Question: Hi guys do you know how to make this text under the image. i've tried use absolute on the text and it's work but when i test the responsive text gonna be the bottom of content not under the picture.
#sorryforbadenglish
'''
.fitur {
padding: 15px 0;
text-align: center;
}
.fitur .btn-get-started {
font-family: "Roboto", sans-serif;
text-transform: uppercase;
font-weight: 500;
font-size: 14px;
letter-spacing: 1px;
display: inline-block;
padding: 10px 28px;
border-radius: 4px;
transition: 0.5s;
color: #fff;
background-image: url("../img/gplay.png");
background-size: cover;
width: 210px;
height: 61px;
}
.fitur .col-half-offset {
margin-left: 4.166666667%
}
.fitur p.sub {
font-size: 16px;
font-family: "Ubuntu", sans-serif;
font-weight: 700;
}
.fitur img {
max-width: 200%;
transition: all 0.4s ease-in-out;
display: inline-block;
padding: 15px 0;
}
.fitur img:hover {
transform: scale(1.15);
}
@media (max-width: 768px) {
.fitur img {
max-width: 100%;
}
}
@media (min-width: 1024px) {}
@media (max-width: 500px) {}
'''
'''
<link href="https://maxcdn.bootstrapcdn.com/bootstrap/4.0.0/css/bootstrap.min.css" rel="stylesheet"/>
<section id="fitur" class="fitur section-bg">
<div class="container" data-aos="zoom-in">
<div class="section-title">
<p style="margin-top: 100px;">Fitur</p>
<h3>Aplikasi</h3>
</div>
<div class="row">
<div class="col-lg-2 d-flex align-items-center justify-content-center">
<img src="assets/img/aplikasi/01.png" class="img-fluid" alt="">
<p class="sub">Jual Sampah</p>
</div>
<div class="col-lg-2 col-half-offset d-flex align-items-center justify-content-center">
<img src="assets/img/aplikasi/02.png" class="img-fluid" alt="">
<p class="sub">Harga Real Time</p>
</div>
<div class="col-lg-2 col-half-offset d-flex align-items-center justify-content-center">
<img src="assets/img/aplikasi/05.png" class="img-fluid" alt="">
<p class="sub">Transaksi Terdata</p>
</div>
<div class="col-lg-2 col-half-offset d-flex align-items-center justify-content-center">
<img src="assets/img/aplikasi/06.png" class="img-fluid" alt="">
<p class="sub">Layanan Komunikasi</p>
</div>
<div class="col-lg-2 col-half-offset d-flex align-items-center justify-content-center">
<img src="assets/img/aplikasi/07.png" class="img-fluid" alt="">
<p class="sub">Rangkuman Transaksi</p>
</div>
</div>
<div class="d-flex">
<a href="#" class="btn-get-started"></a>
</div>
</div>
</section>
'''
the result is :

The text is next to the image, can you help me how to take it under the image ?
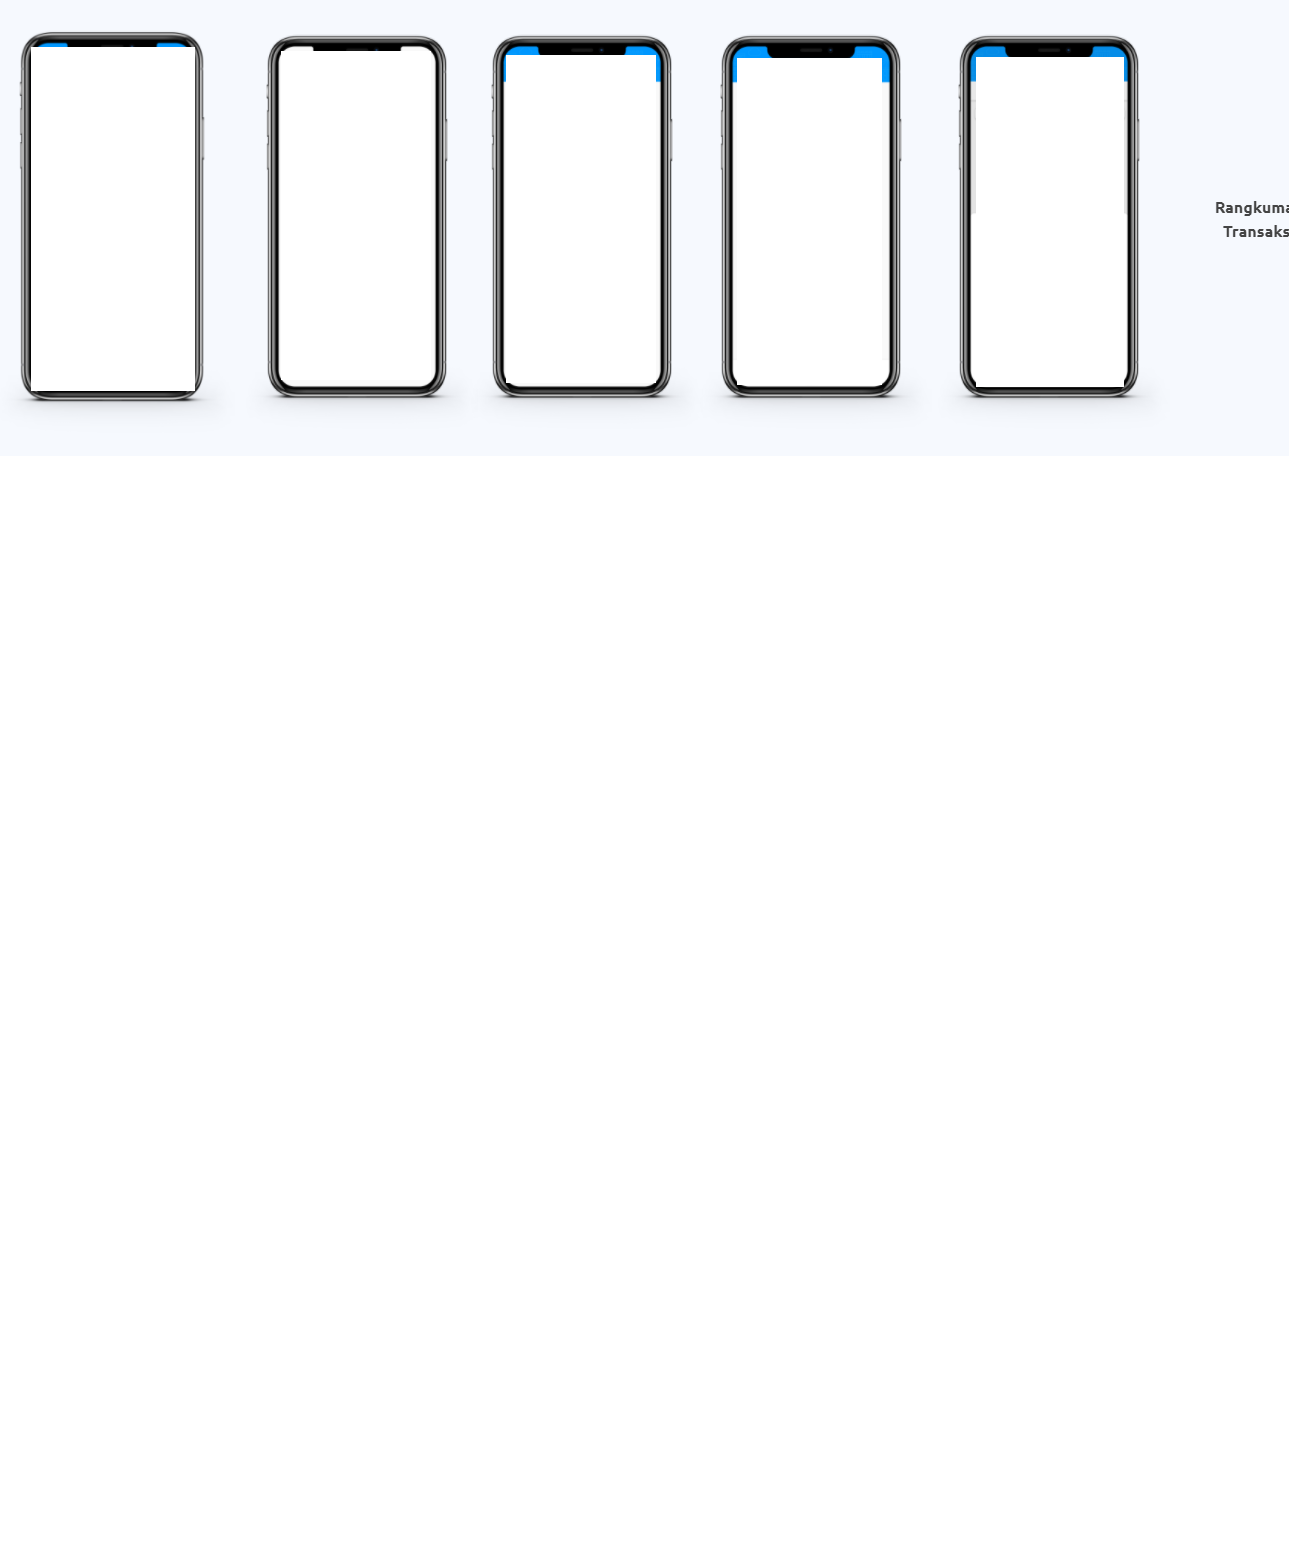
Answer: Add flex-column to the parent div which contains the image and text. Like this
'''
<div class="col-lg-2 d-flex align-items-center justify-content-center flex-column">
<img src="assets/img/aplikasi/01.png" class="img-fluid" alt="">
<p class="sub">Jual Sampah</p>
</div>
'''
By default the flex direction is row and it needs to be set to column so that the image and text are stacked on top of each other